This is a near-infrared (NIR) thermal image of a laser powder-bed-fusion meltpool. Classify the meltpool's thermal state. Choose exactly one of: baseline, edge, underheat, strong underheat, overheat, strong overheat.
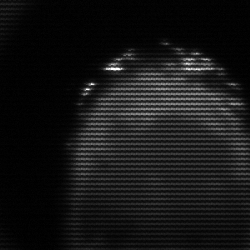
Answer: edge